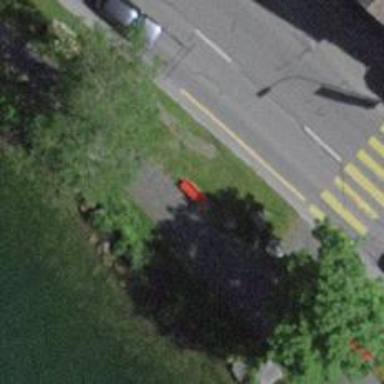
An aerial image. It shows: Red bench.